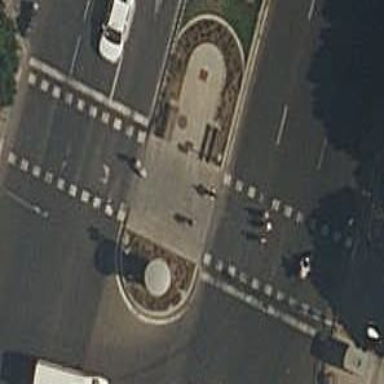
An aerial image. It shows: Footway with paving stones leading to crossing with traffic signals.